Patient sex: M
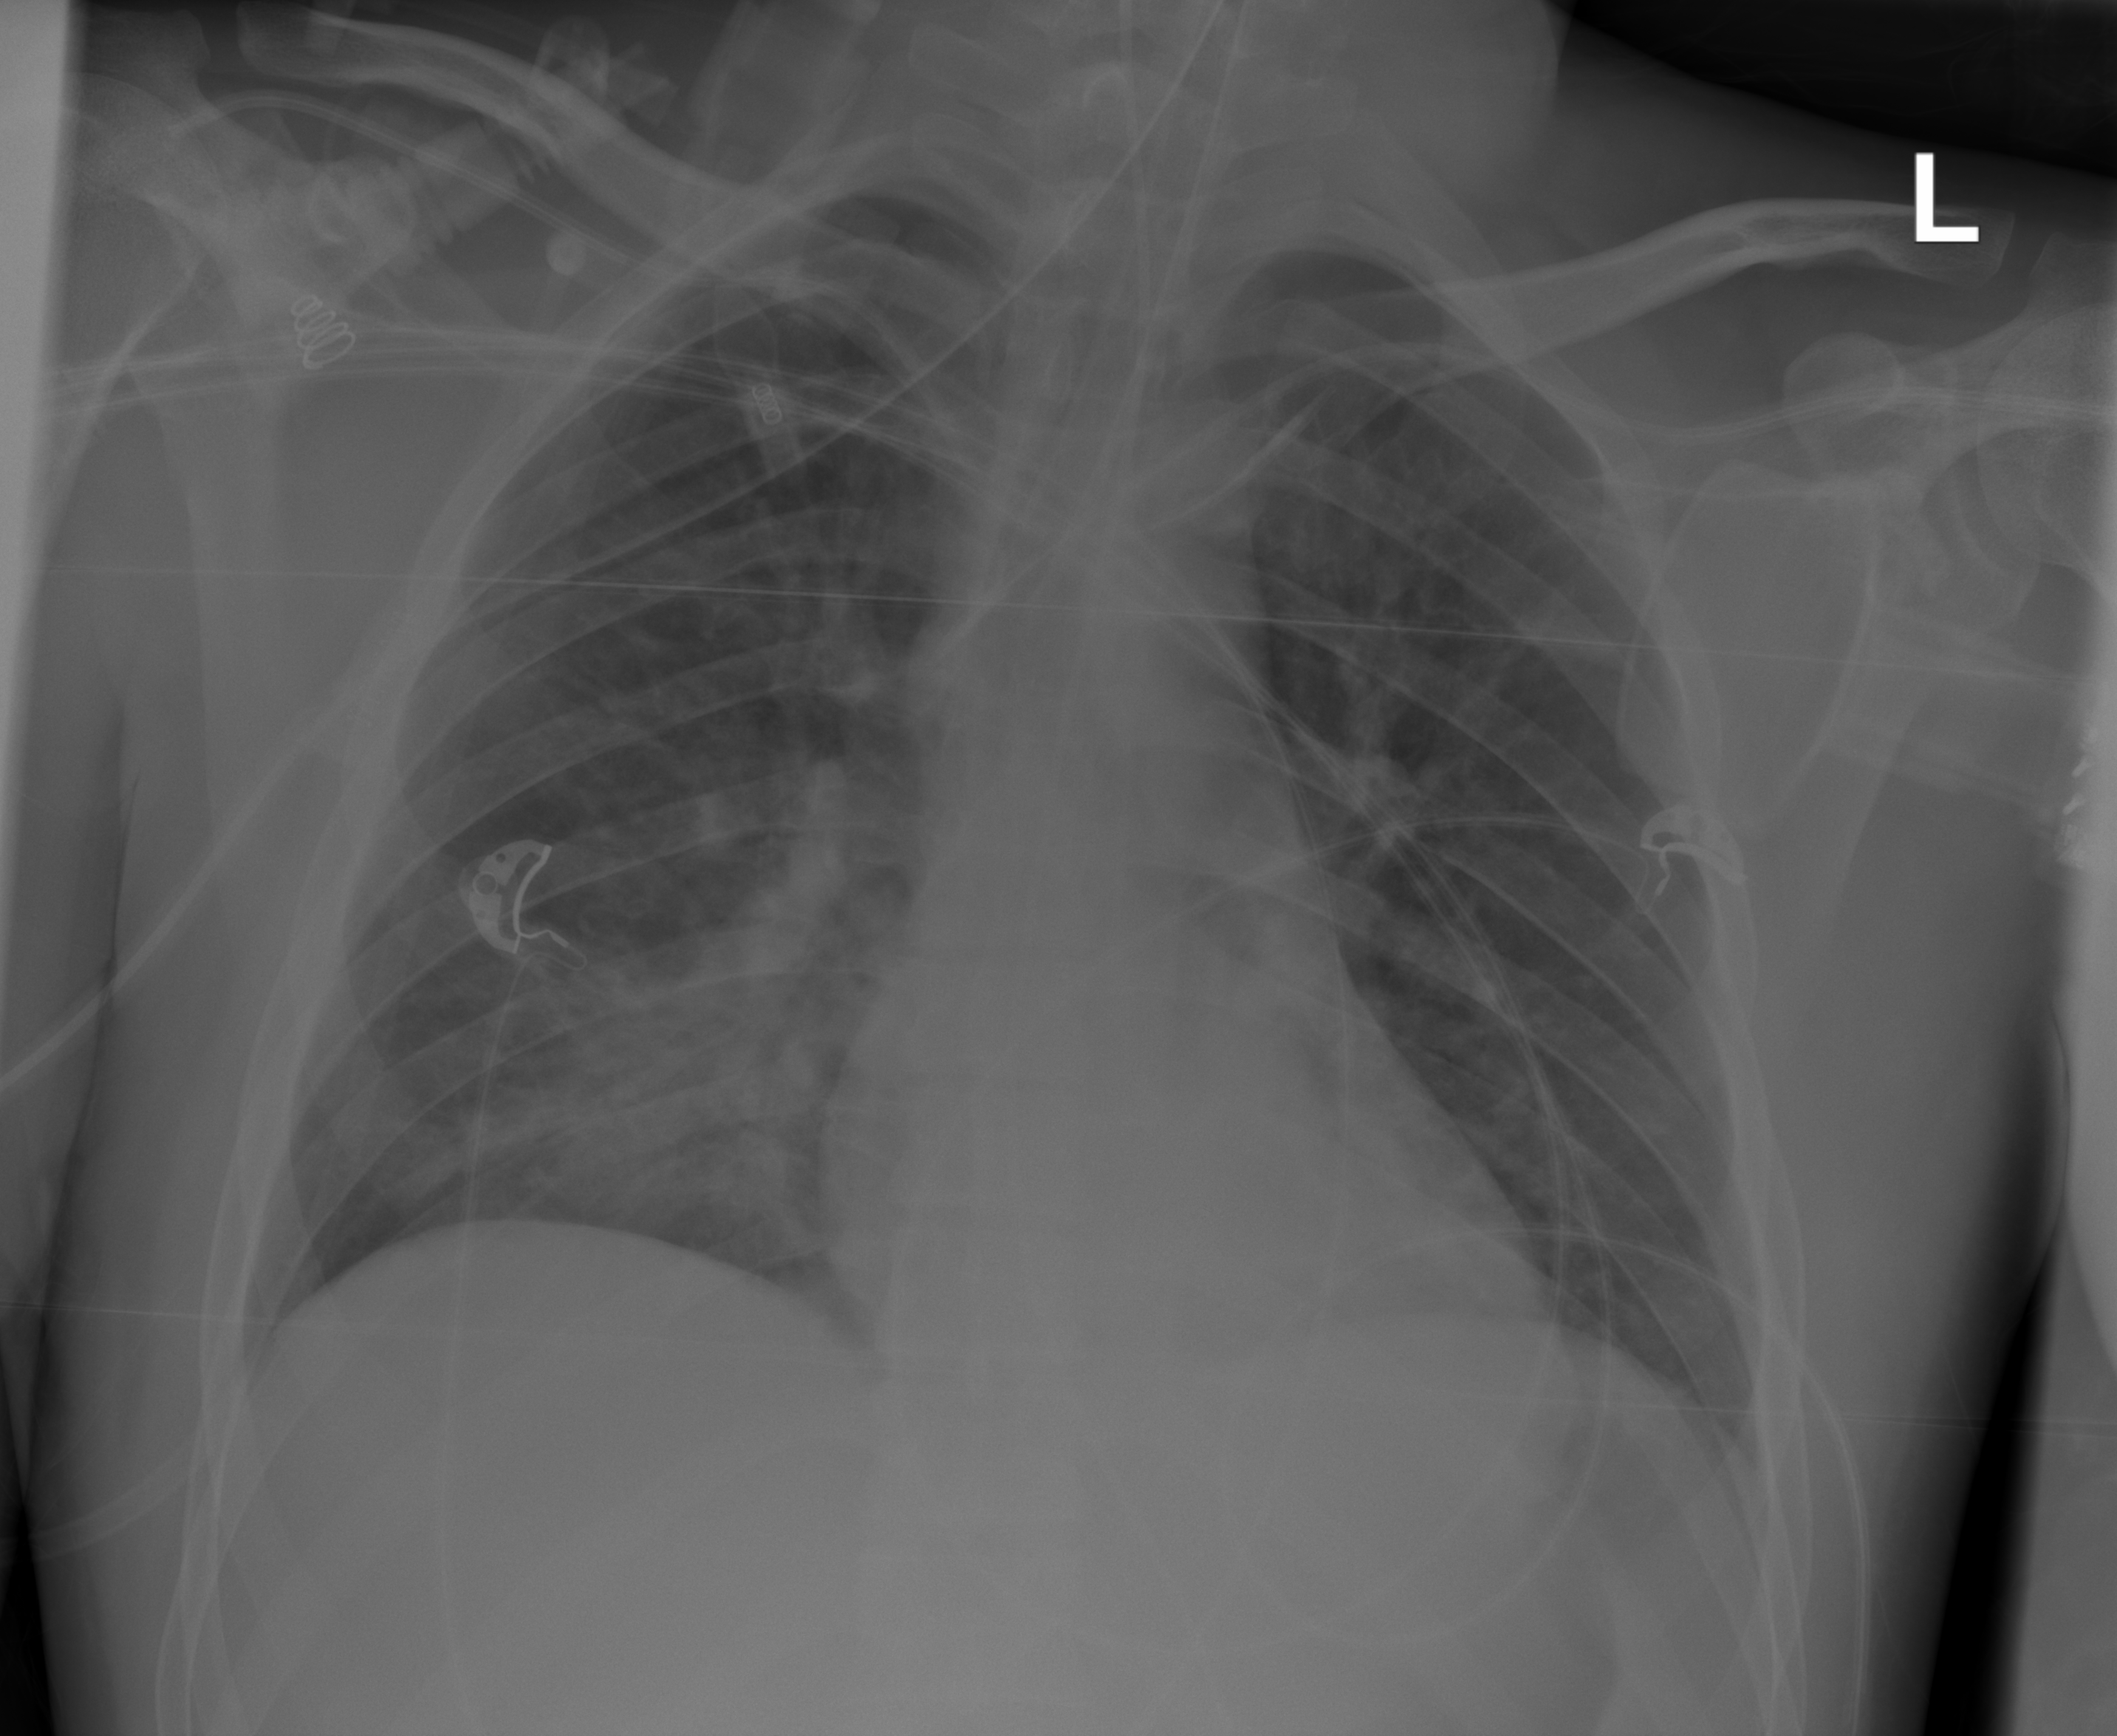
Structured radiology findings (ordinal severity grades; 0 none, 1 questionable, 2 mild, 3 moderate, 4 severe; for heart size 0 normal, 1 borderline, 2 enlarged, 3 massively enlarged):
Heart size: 0
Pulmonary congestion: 0
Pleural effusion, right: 0
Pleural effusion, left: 0
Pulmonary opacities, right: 2
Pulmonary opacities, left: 0
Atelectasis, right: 0
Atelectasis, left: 0